Question: Experiencing strange behaviour with CKEditor. I have everything set up and I can upload images just fine. But the only problem I have is that I cannot see the 'Send it to the server' button in the upload form. I know it's there because if I hover over the area it's supposed to be on, the alternative information reads 'Send it to the server'. Furthermore if I press the area, it will upload the photo:

I haven't edited any CSS files or tampered with the code except to include the upload script.
The 'image.js' file reads:
'''
{
id: 'Upload',
filebrowser: 'uploadButton',
label: editor.lang.image.upload,
elements: [
{
type: 'file',
id: 'upload',
label: editor.lang.image.btnUpload,
style: 'height:40px',
size: 38
},
{
type: 'fileButton',
id: 'uploadButton',
filebrowser: 'info:txtUrl',
label: editor.lang.image.btnUpload,
'for': [ 'Upload', 'upload' ]
}
]
}
'''
The file input shows but not the button.
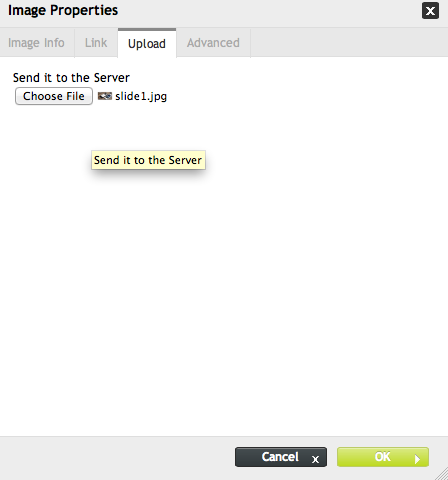
Answer: Turned out to be a custom skin I was using that didn't contain all the necessary classes.